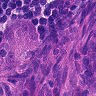
Metastatic tissue present: yes